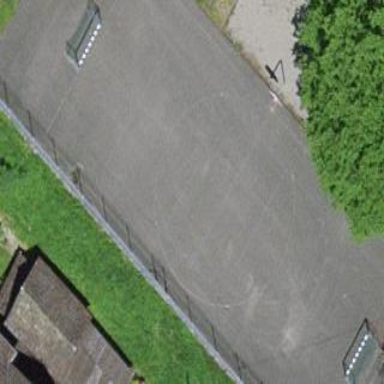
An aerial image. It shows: Asphalt soccer pitch for outdoor leisure and sports activities.